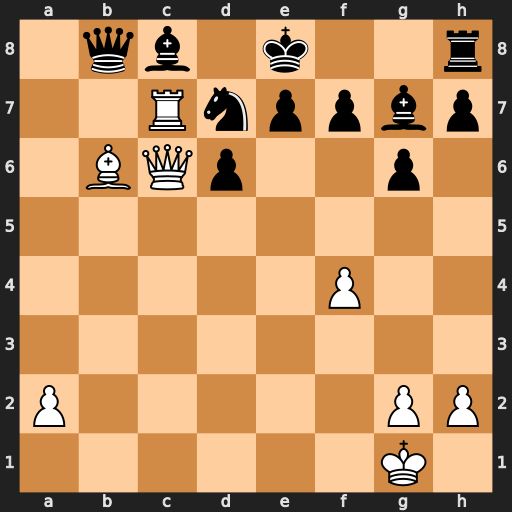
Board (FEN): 1qb1k2r/2Rnppbp/1BQp2p1/8/5P2/8/P5PP/6K1
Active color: w
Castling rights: k
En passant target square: -
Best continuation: Rxc8+ Qxc8 Qxc8#